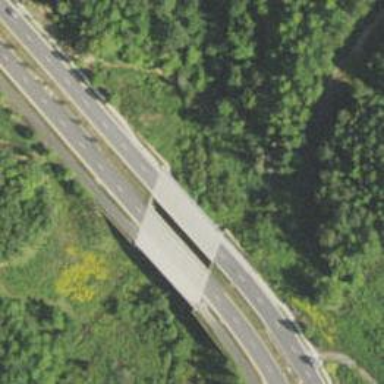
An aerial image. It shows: Path on bridge.